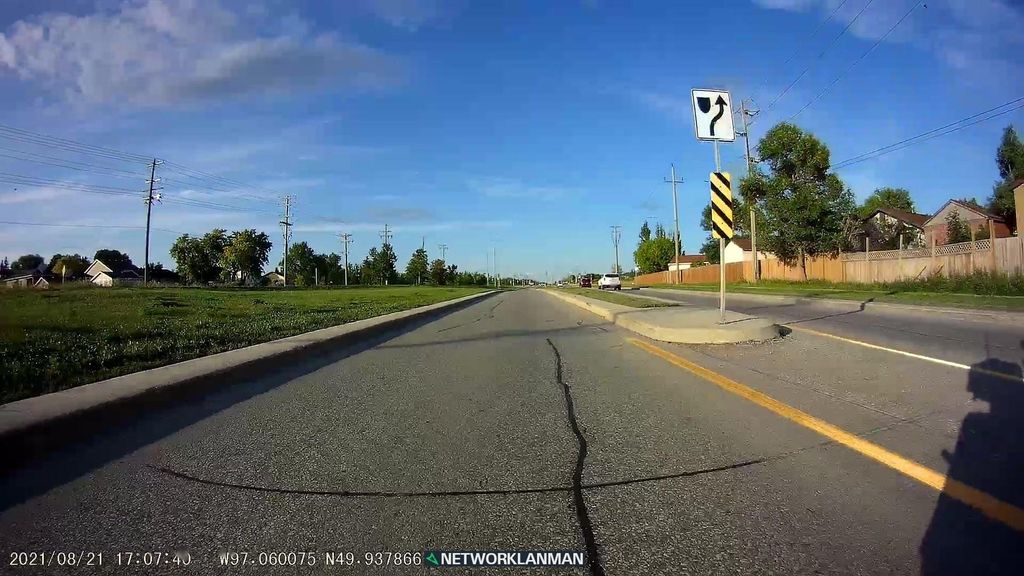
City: winnipeg